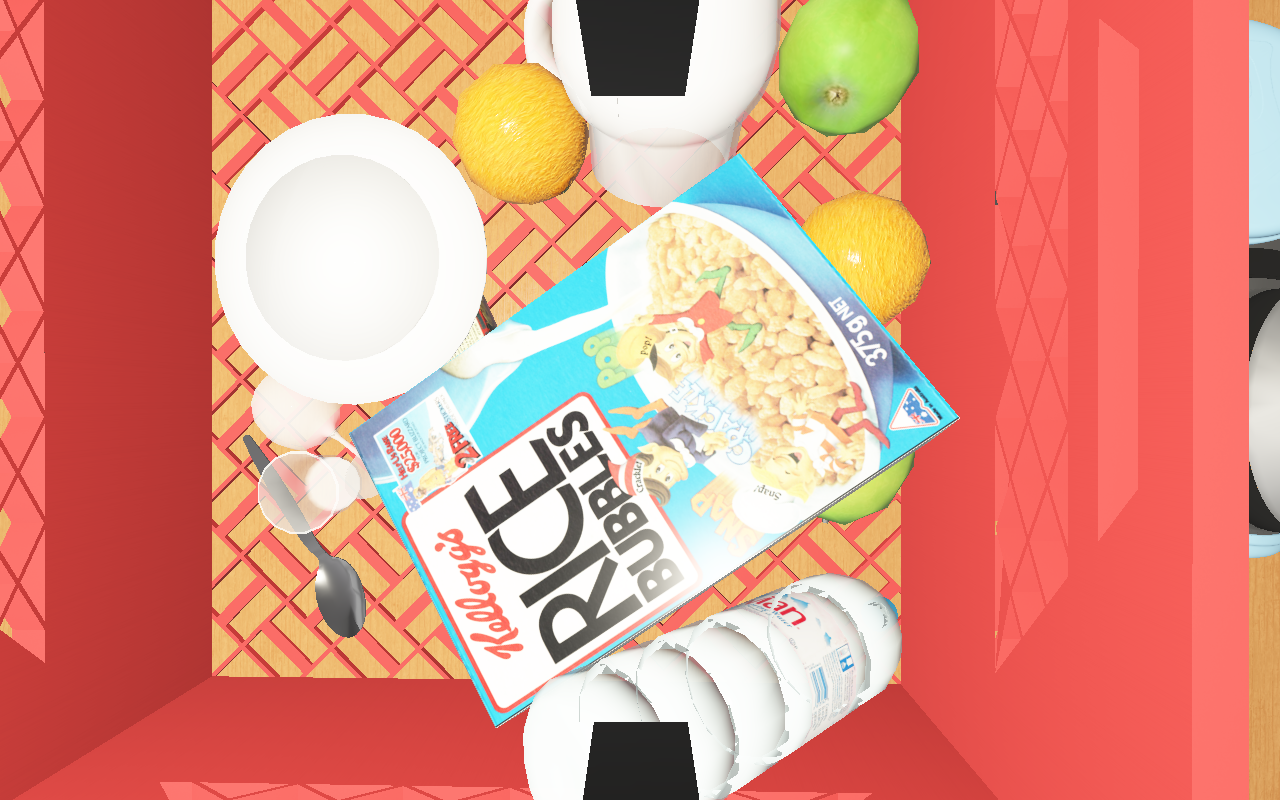
Objects in the scene:
carafe
apple
apple
orange
orange
plate
cereal box